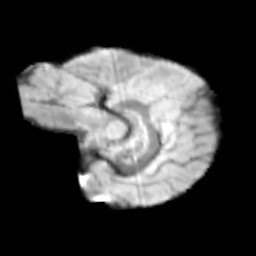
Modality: T2w
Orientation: sagittal
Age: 11
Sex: male
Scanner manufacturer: siemens
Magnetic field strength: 3 T
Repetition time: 3.8 s
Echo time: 0.07 s